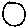
Label: circle